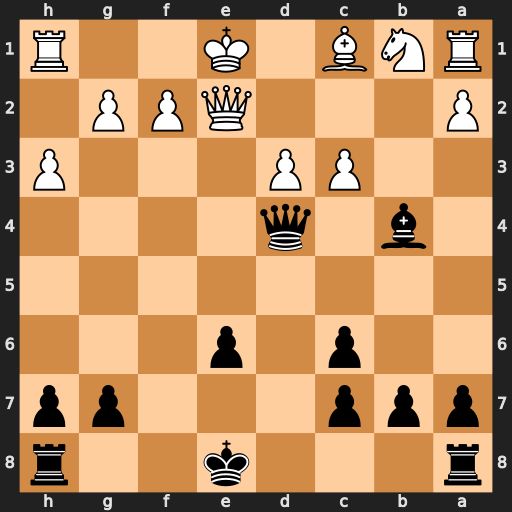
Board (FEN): r3k2r/ppp3pp/2p1p3/8/1b1q4/2PP3P/P3QPP1/RNB1K2R
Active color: b
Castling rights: KQkq
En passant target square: -
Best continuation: Bxc3+ Nxc3 Qxc3+